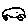
Label: car